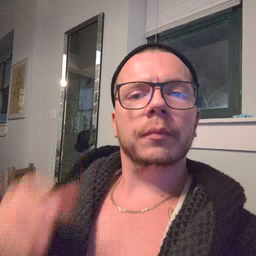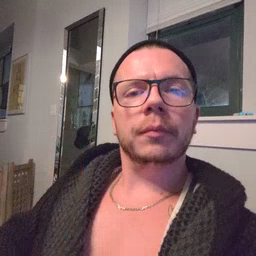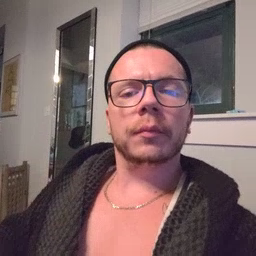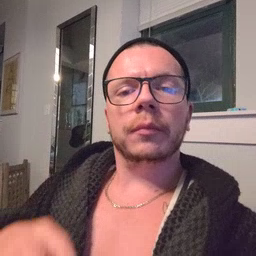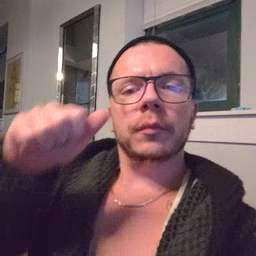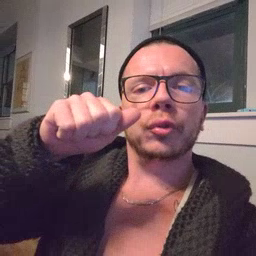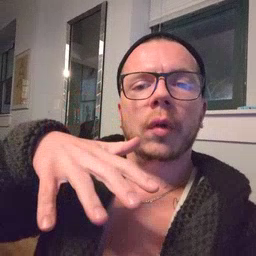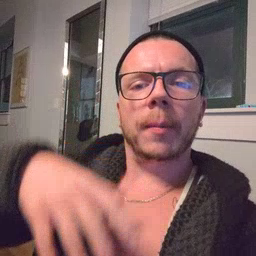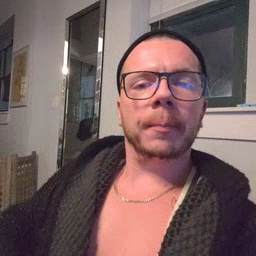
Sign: drop